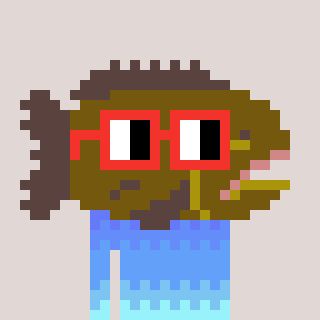
a pixel art character with square red glasses, a grouper-shaped head and a grayscale-colored body on a warm background